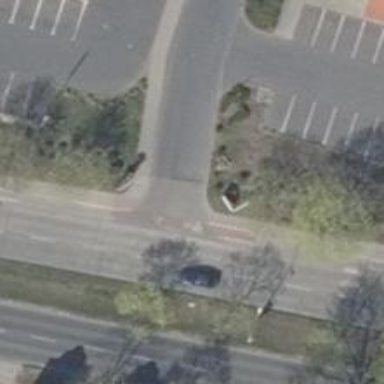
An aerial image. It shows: Concrete path with cycle lane on the side and concrete sidewalks.